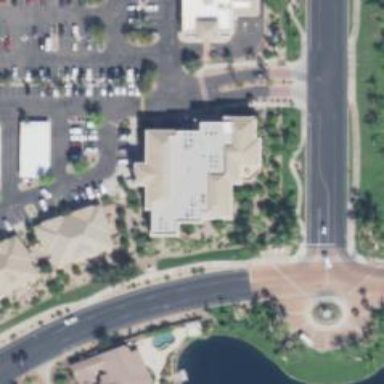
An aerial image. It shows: Healthcare clinic is depicted in the image.